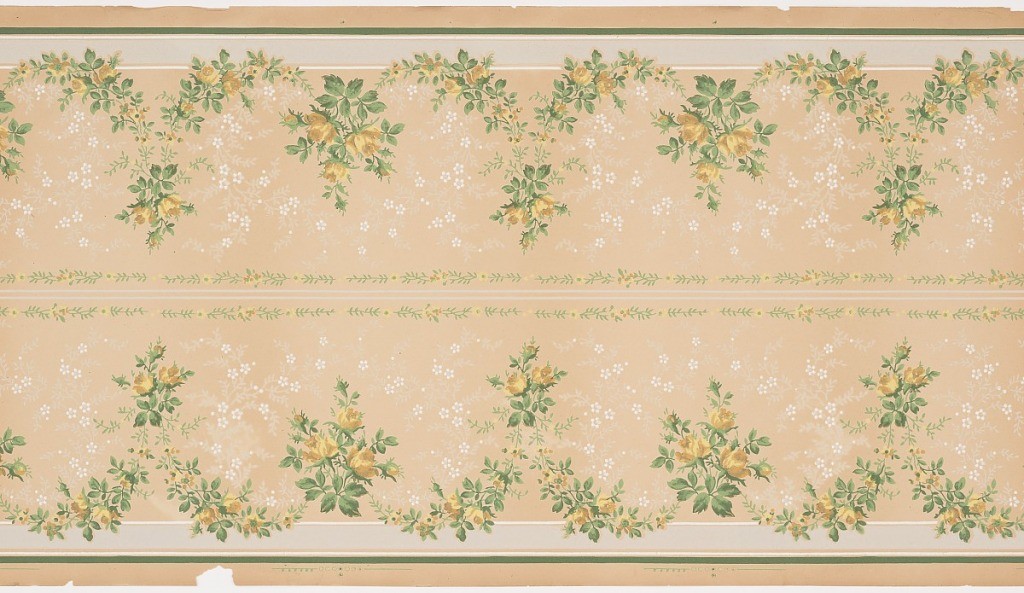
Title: Frieze
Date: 1905–1915
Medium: Machine-printed paper, ungrounded
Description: Repeating floral design of yellow rose swags with each peak defined by a simple three-flower grouping. Two horizontal lines and two vine-and-flower stripes separate the two borders. Printed on a solid background with a simple overall flower and leaf pattern bordered by horizontal strips. Printed in gray, white, green, yellow, tan and burnt orange. Two borders printed across the width.